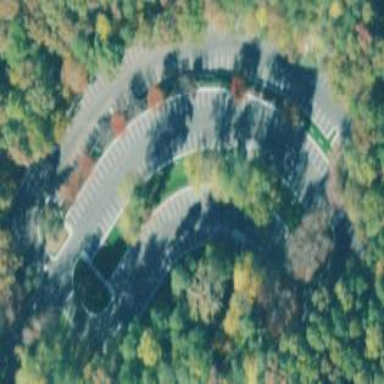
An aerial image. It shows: Parking area with asphalt surface.